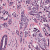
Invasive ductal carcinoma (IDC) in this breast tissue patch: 1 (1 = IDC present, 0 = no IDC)